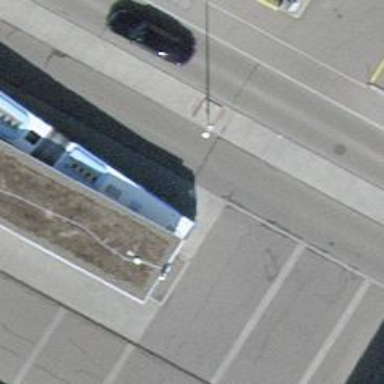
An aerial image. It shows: Bus stop with designated public transport stop position.